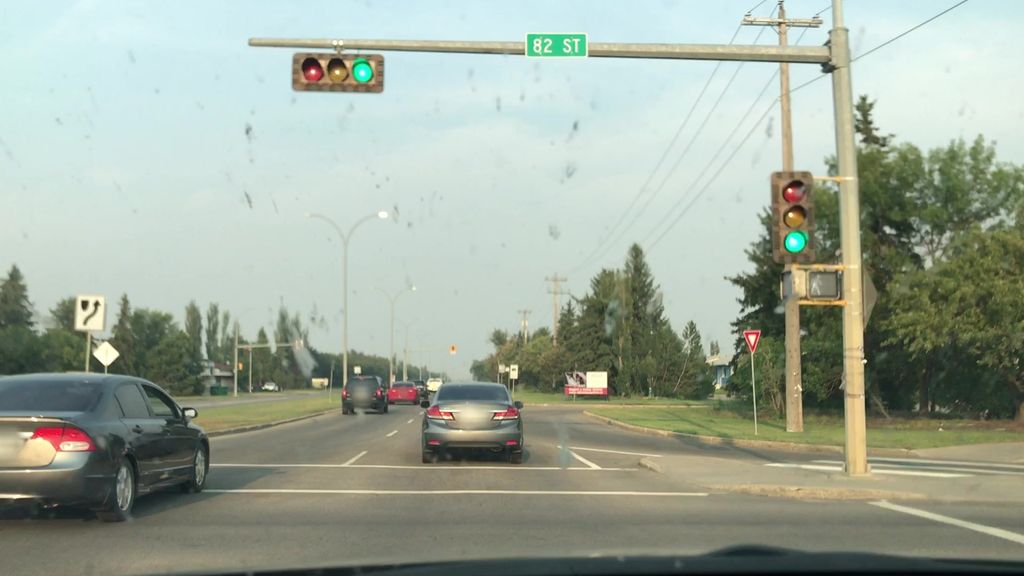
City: edmonton